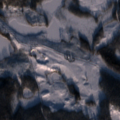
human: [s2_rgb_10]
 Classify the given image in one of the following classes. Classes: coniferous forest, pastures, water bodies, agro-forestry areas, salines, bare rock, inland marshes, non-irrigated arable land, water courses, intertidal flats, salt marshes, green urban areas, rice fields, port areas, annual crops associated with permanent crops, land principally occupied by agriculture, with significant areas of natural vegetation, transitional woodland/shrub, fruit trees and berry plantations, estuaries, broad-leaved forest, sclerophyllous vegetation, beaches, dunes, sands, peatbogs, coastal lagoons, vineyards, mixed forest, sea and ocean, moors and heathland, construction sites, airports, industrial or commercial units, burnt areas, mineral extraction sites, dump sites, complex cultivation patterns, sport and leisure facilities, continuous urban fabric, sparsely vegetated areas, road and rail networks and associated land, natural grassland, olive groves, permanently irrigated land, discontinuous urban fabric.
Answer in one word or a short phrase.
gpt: coniferous forest, transitional woodland/shrub, water bodies